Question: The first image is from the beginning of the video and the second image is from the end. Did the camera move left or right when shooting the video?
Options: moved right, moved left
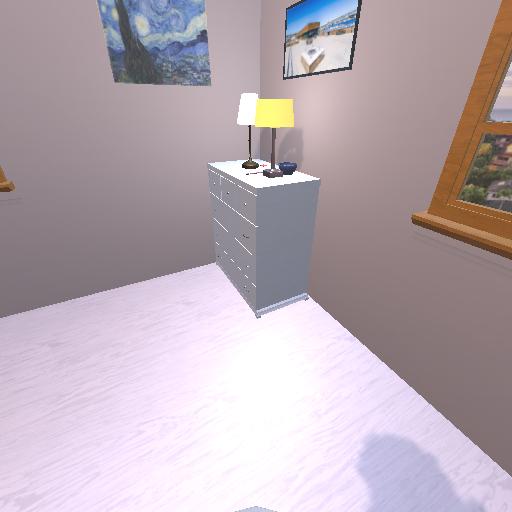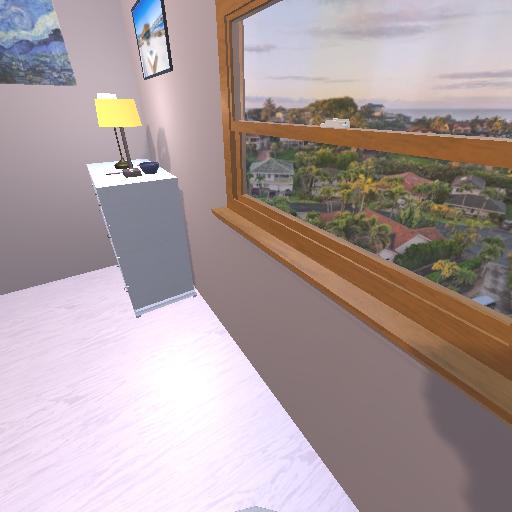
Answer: moved right